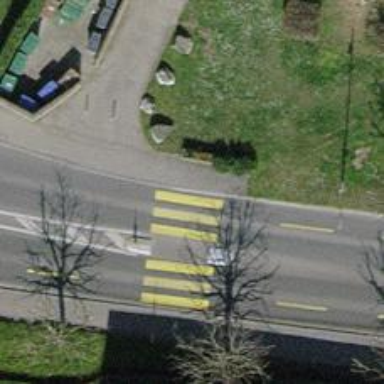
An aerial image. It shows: Asphalt footway with marked zebra crossing that includes crossing island.